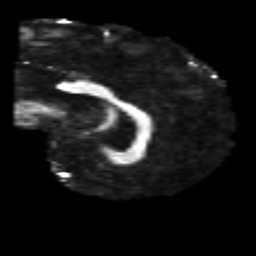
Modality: FA
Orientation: sagittal
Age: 35
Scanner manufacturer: philips
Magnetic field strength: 3 T
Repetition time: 8.582 s
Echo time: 0.1273 s